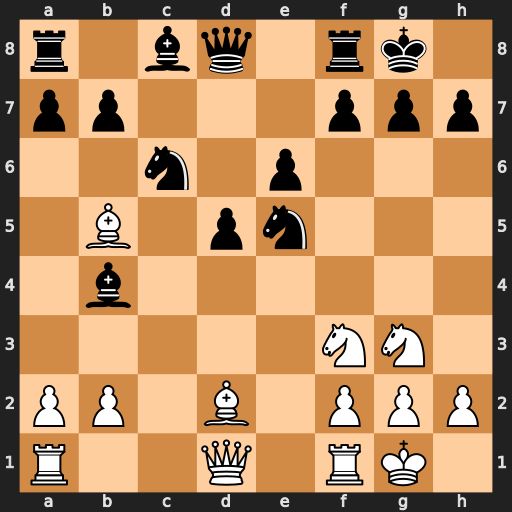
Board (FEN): r1bq1rk1/pp3ppp/2n1p3/1B1pn3/1b6/5NN1/PP1B1PPP/R2Q1RK1
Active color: w
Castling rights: -
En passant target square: -
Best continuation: Nxe5 Bxd2 Nxc6 bxc6 Bxc6